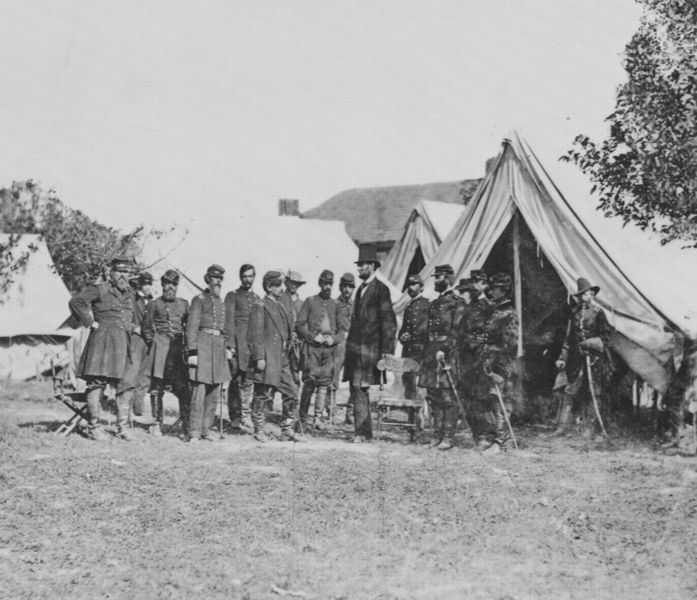
Titel: Lincoln und McClellan auf dem Schlachtfeld von Antietam
Künstler: Mathew B. Brady
Schlagwörter: baum, blätter, gruppe, himmel, laub, mann, schatten, weiß, bäume, menschen, grau, holz, hut, hüte, licht, männer, profil, schwarz, stuhl, dach, gebäude, gras, gürtel, haus, rasen, wiese, rock, zylinder, anzug, bart, bärte, mütze, mützen, falten, stehen, vollbart, bild, bildnis, gruppenportrait, gruppenporträt, portrait, porträt, feld, sonne, mantel, pose, zilinder, knopf, kamin, schornstein, stock, röcke, mast, giebel, koppel, amerika, krieg, soldaten, frack, krawatte, knöpfe, foto, fotografie, photographie, militär, schwarzweiß, schwert, schwerter, säbel, uniform, uniformen, waffen, stöcke, waffe, staub, mäntel, posieren, stiefel, treffen, gruppenbild, armee, photo, besuch, visite, general, empfang, zeltlager, usa, stange, gewehre, schildmütze, aufnahme, generäle, präsident, tuche, zelt, zelte, lager, harr, planen, truppe, gruppenfoto, bürgerkrieg, plane, besprechung, stuh, lichtbild, camp, bildrand, lincoln, abraham lincoln, kameradschaft, zeltstange, nordstaaten, pphoto, lichtbils, lincol, konföderierte, amerikanischer bürgerkrieg, konföderierten, hylinder, kriegsrat, unionisten, foto lincoln